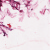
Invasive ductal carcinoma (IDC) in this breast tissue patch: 0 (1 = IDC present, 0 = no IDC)